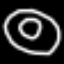
Label: donut